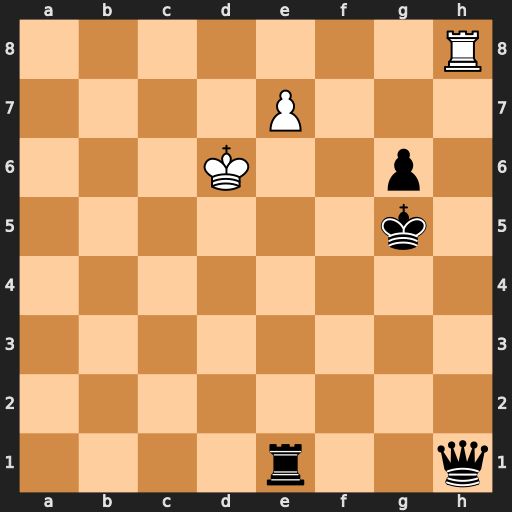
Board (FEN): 7R/4P3/3K2p1/6k1/8/8/8/4r2q
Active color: w
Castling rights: -
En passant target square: -
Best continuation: Rxh1 Rxh1 e8=Q